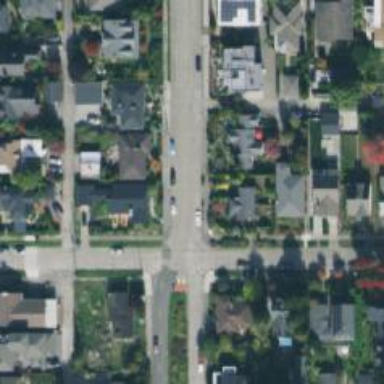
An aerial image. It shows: Unmarked road crossing.